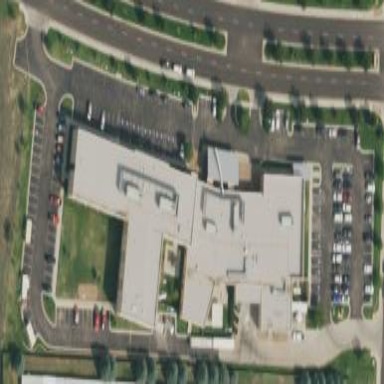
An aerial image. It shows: Healthcare facility identified as hospital.